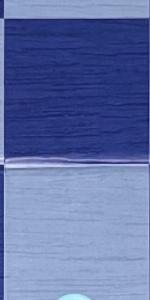
Label: Empty